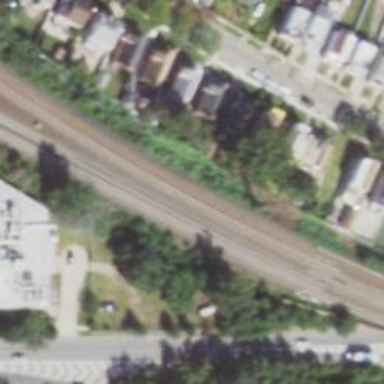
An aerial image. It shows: Electrified railway with rail tracks.